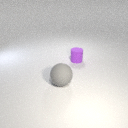
small purple rubber cylinder to the right of large gray rubber sphere